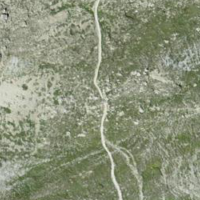
EUNIS habitat code: 31
Species observed at this site:
Dryas octopetala
Saxifraga aizoides
Anthyllis vulneraria